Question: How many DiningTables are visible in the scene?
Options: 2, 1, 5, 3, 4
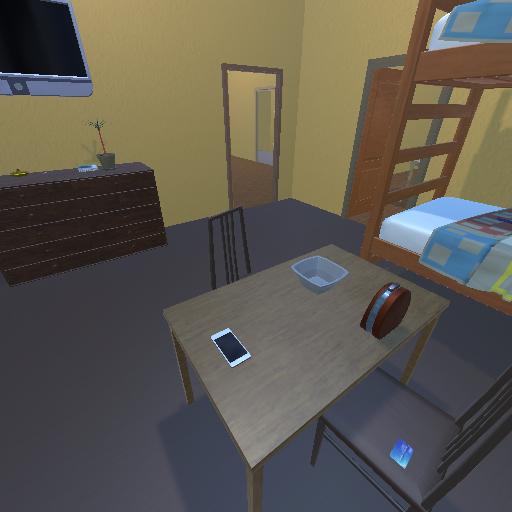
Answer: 2